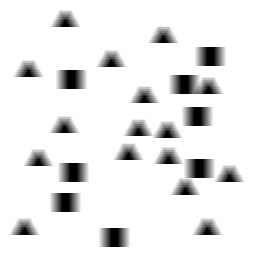
Squares: 8
Triangles: 16
Stars: 0
Total shapes: 24